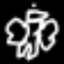
Label: angel